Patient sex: M
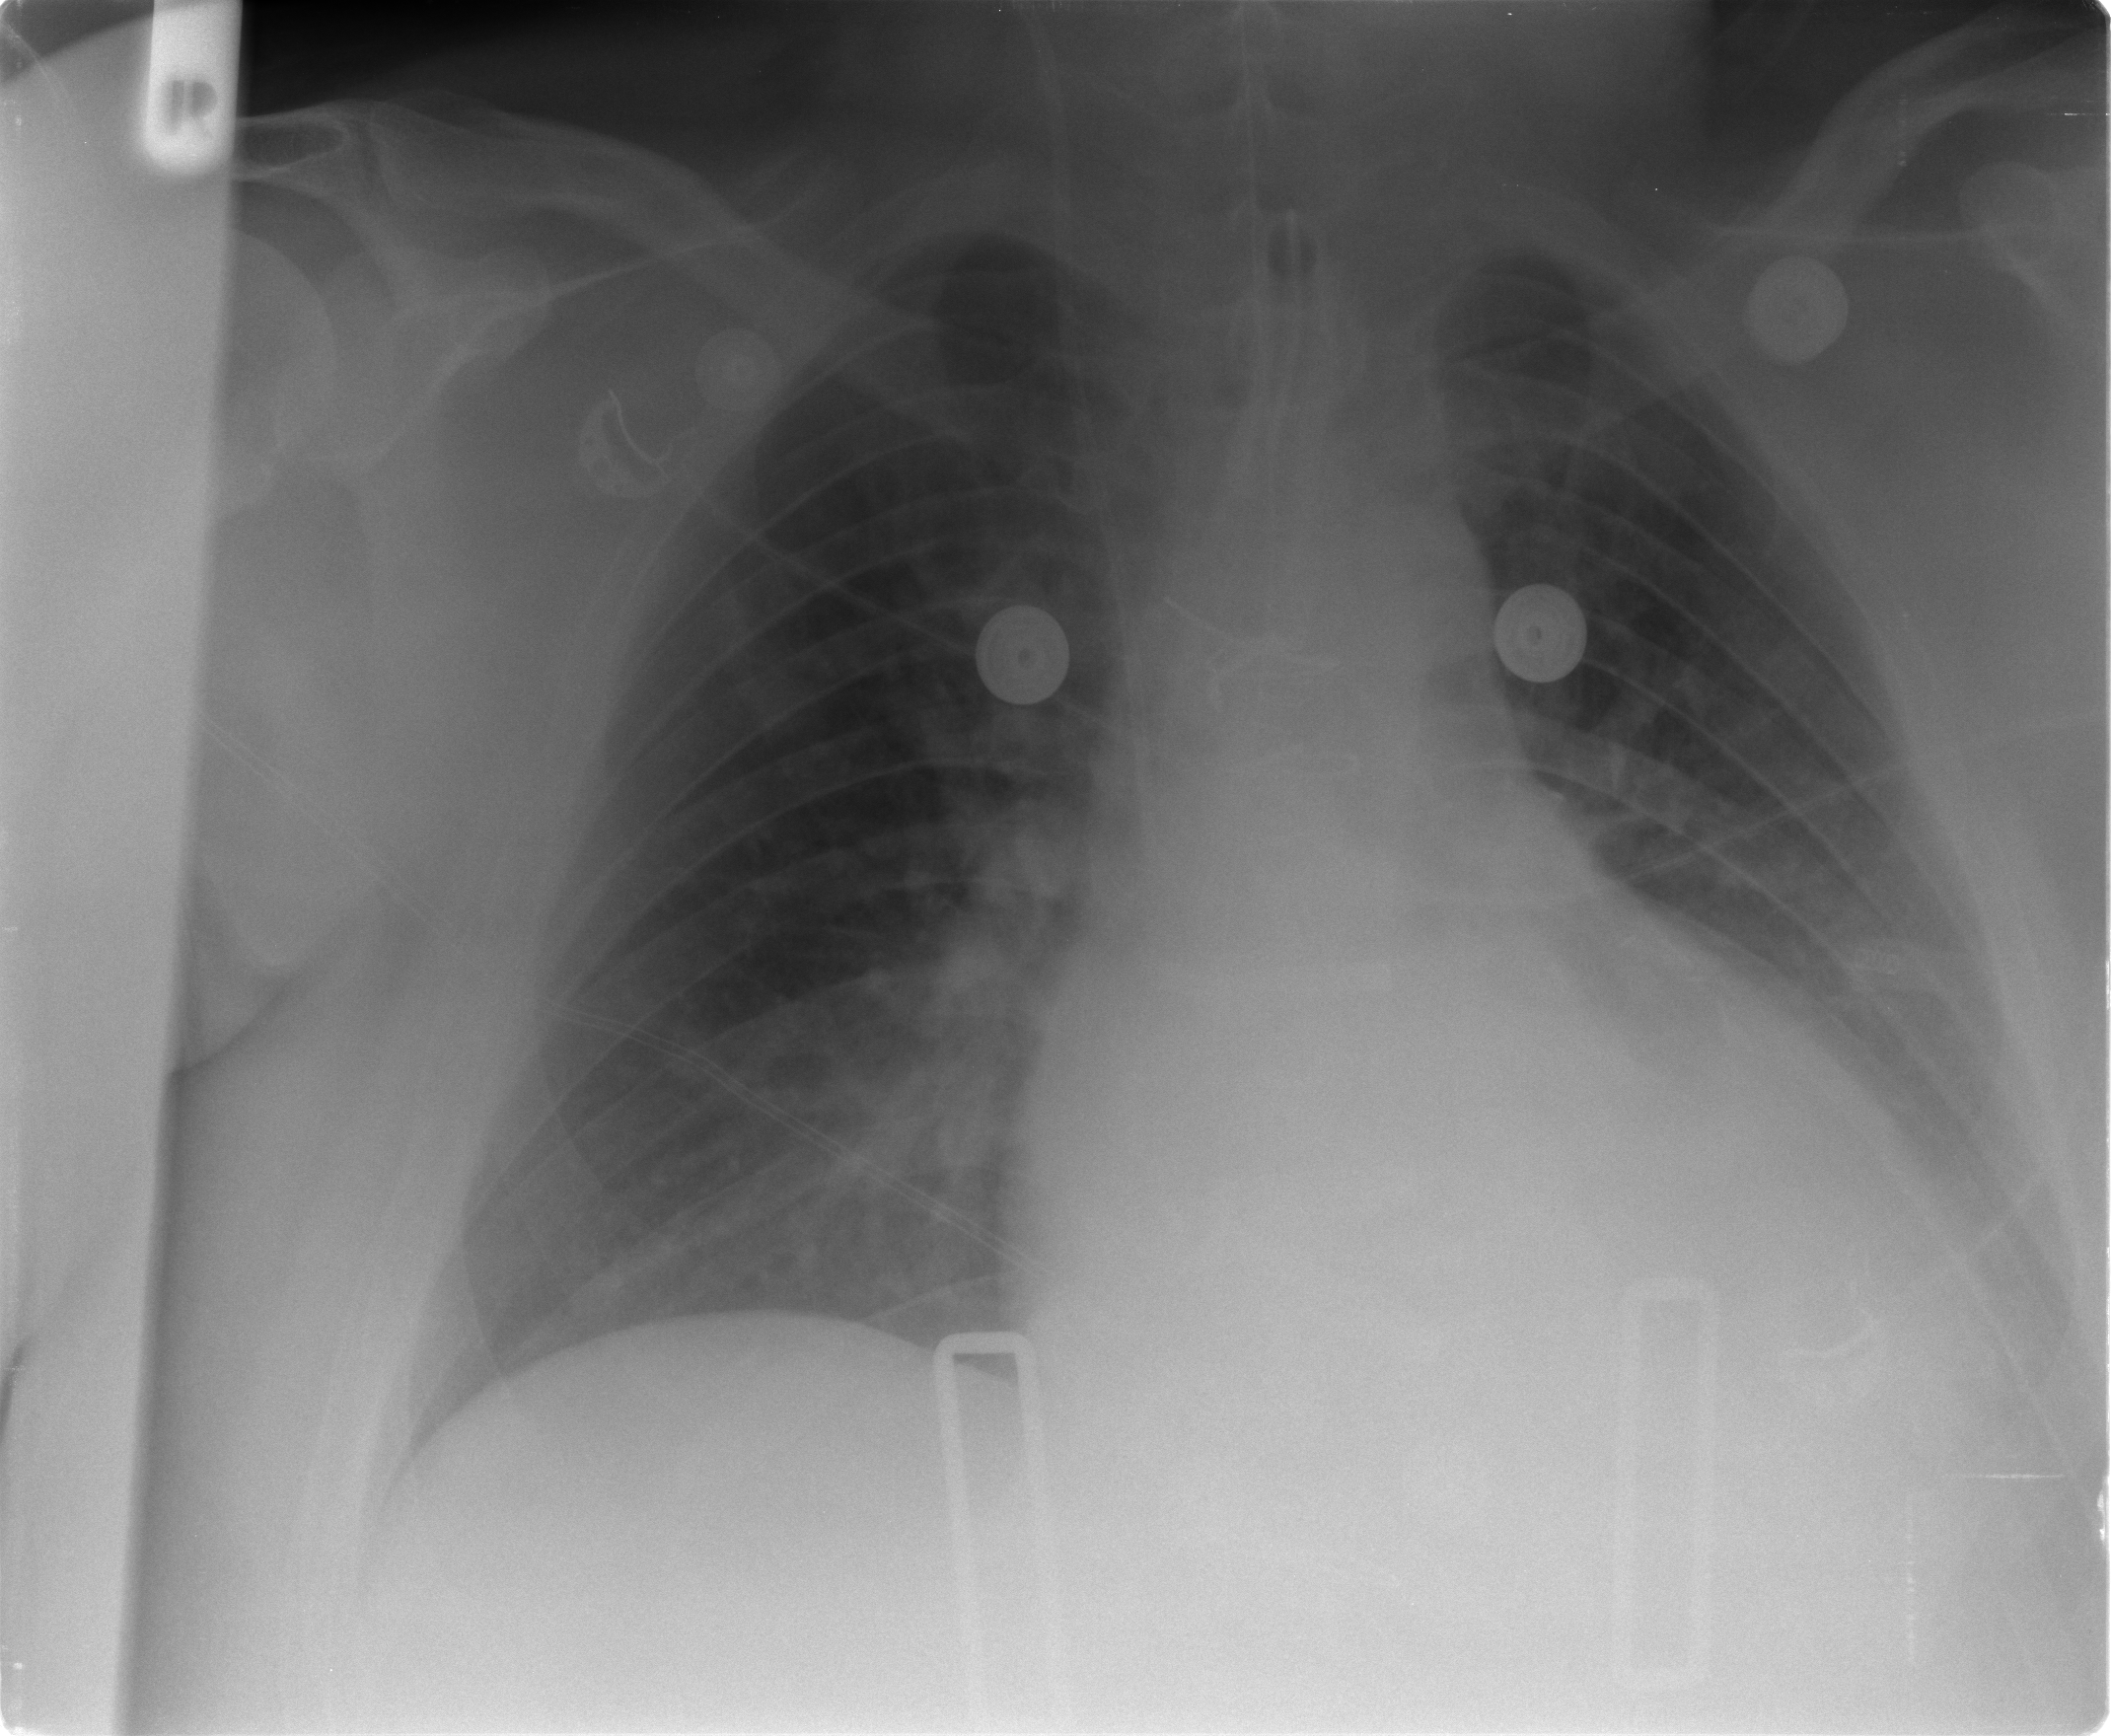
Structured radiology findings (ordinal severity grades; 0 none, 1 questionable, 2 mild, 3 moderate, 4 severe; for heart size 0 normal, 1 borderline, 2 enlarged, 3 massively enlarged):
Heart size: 2
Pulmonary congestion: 2
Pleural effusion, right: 0
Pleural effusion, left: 1
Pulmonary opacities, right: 1
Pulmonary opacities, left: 0
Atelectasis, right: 1
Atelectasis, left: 1